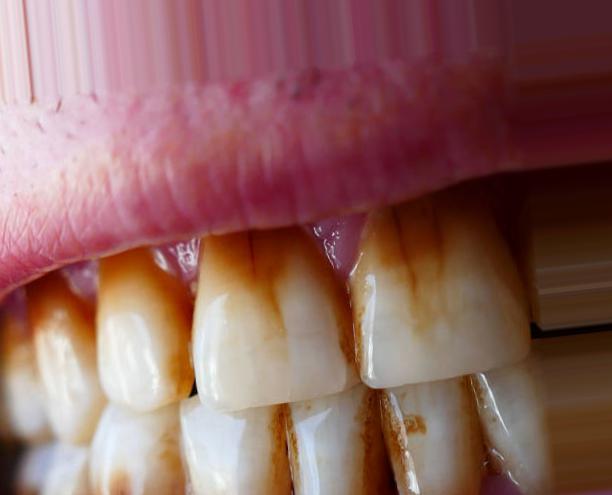
Condition: Tooth Discoloration